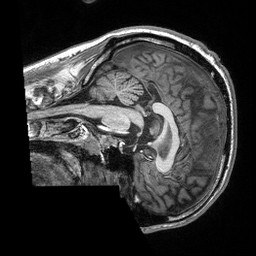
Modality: T1w
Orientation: sagittal
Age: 35
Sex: male
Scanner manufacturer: siemens
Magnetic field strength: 3 T
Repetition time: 2.3 s
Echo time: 0.00298 s